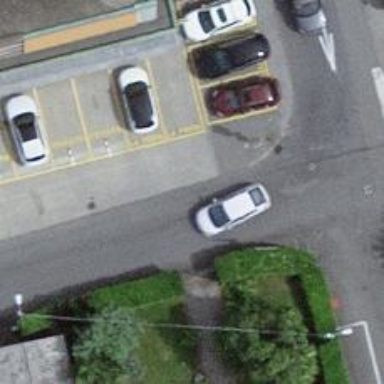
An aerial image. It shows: Bus stop with platform for public transport.